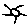
Label: sun